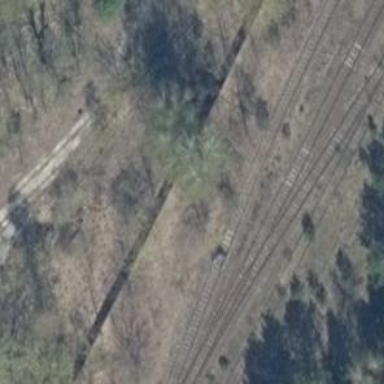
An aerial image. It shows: Disused historic railway in yard area.